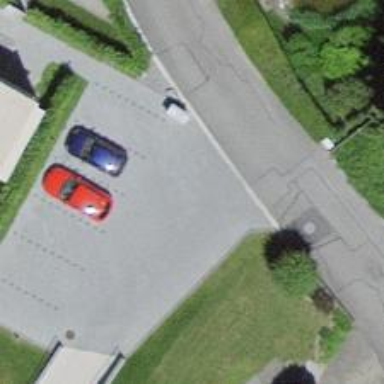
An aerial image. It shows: Parking aisle with paving stones.